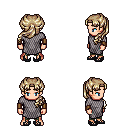
a pixel art fantasy rpg character, male body template, human, light skin, chain mail, teal pants, white blonde princess hairstyle, leather bracers, ghillies, four views (front, back, left, right), 2x2 character sprite sheet, small pixel art, hard edges, no anti-aliasing